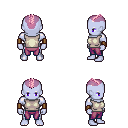
a pixel art fantasy rpg character, male body template, dark elf, purple skin, white sleeveless shirt, magenta pants, pink short mohawk hairstyle, leather bracers, four views (front, back, left, right), 2x2 character sprite sheet, small pixel art, hard edges, no anti-aliasing